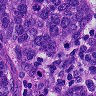
Metastatic tissue present: yes